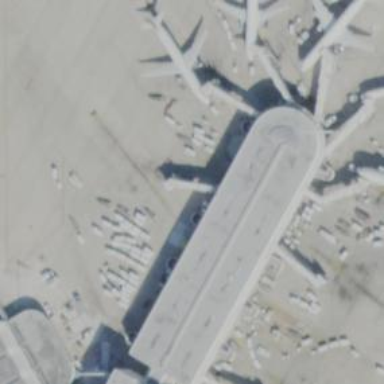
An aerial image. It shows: Airport gate.